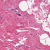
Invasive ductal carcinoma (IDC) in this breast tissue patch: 0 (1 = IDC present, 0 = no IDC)